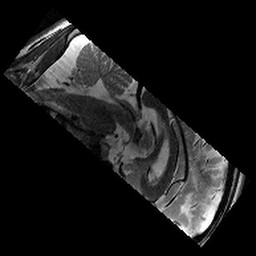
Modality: T2w
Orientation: sagittal
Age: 12
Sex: male
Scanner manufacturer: siemens
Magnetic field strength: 3 T
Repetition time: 9.23 s
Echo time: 0.067 s